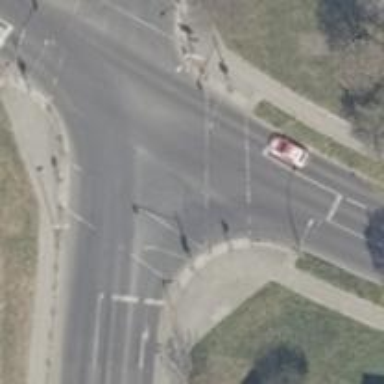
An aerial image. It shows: Crossing with traffic signals.